Interaction volume radius: 5 \u00c5
Interaction volume height: 20 \u00c5
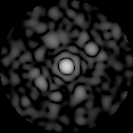
Disorder parameter: 0.8467